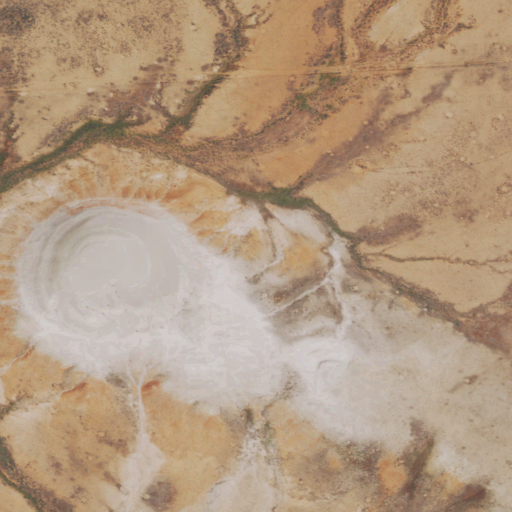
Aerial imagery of mountain in Wyoming named Chalk Butte containing grassland, shrub, and barren land